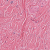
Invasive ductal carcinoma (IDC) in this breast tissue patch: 0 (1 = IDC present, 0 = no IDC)